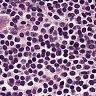
Metastatic tissue present: no